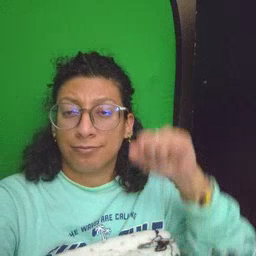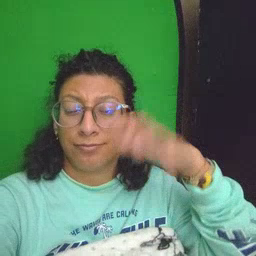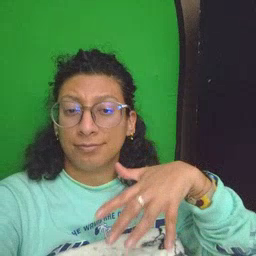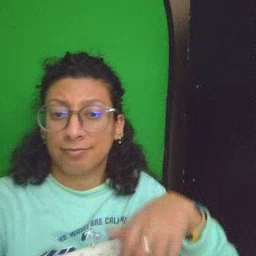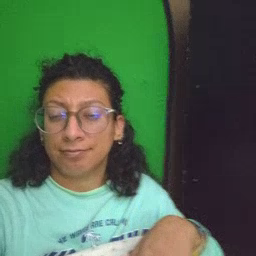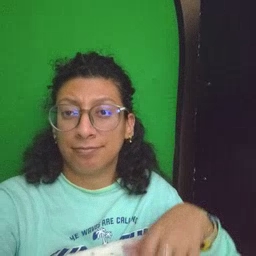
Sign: drop